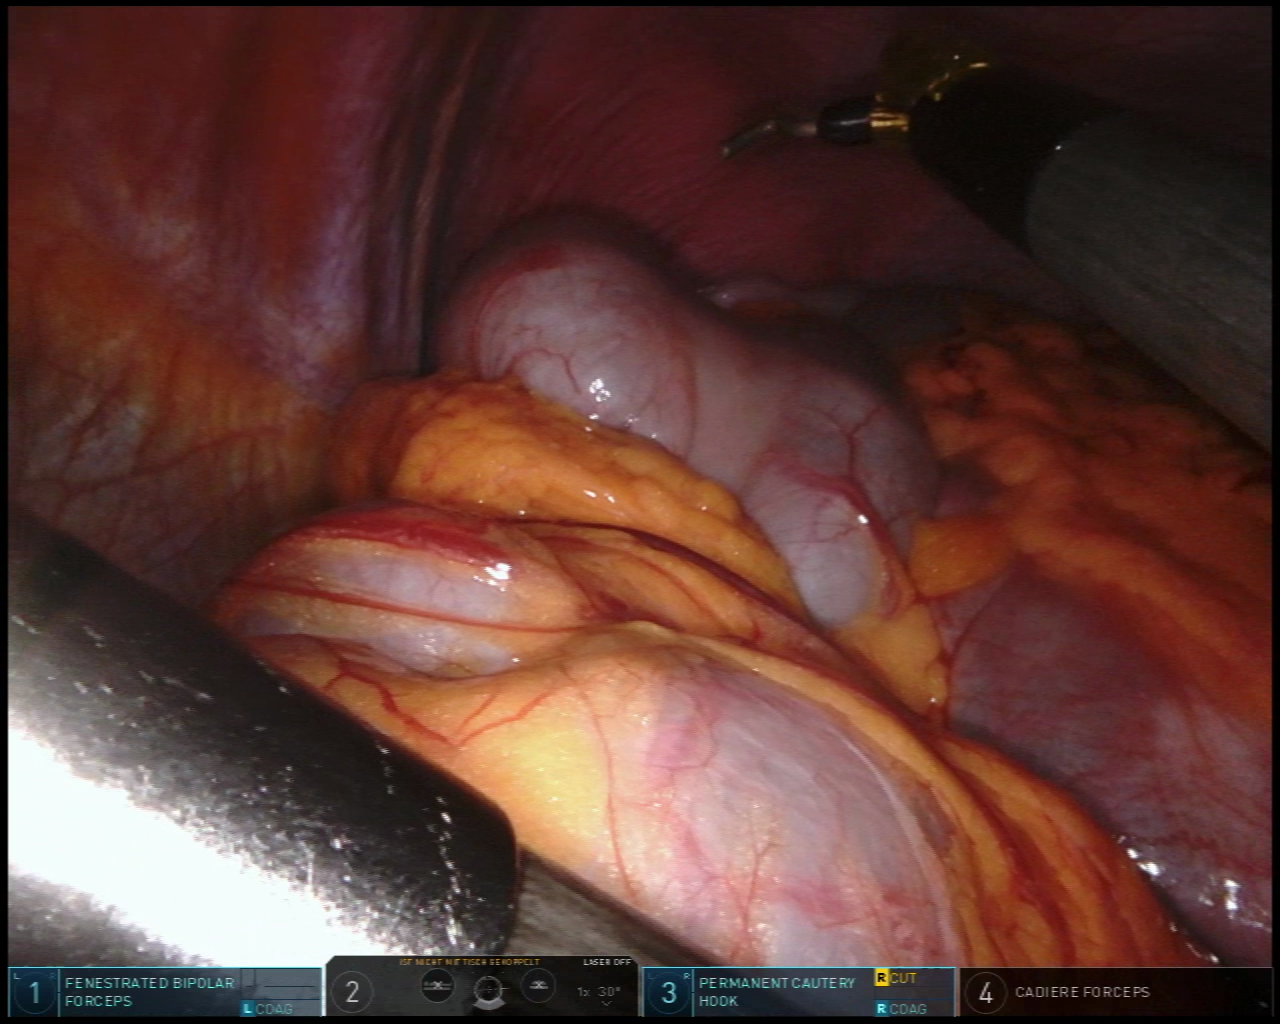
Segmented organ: abdominal_wall
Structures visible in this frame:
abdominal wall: yes
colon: yes
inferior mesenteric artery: no
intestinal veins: no
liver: no
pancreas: no
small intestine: no
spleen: no
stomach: no
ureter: no
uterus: no
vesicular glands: no